Question: I'm trying to implement a FileUpload tool to allow users to select an image to set as a Display Picture. I'm storing the images on Azure Database. However, my implementation keeps looking for the image in a different location on the harddisk and not the location specified by the dialog.
ASP.NET Code:
'''
<asp:FileUpload ID="imageUploader" runat="server" />
'''
C# Code behind:
'''
CloudBlockBlob blockBlob = container.GetBlockBlobReference("myblob");
// Create or overwrite the "myblob" blob with contents from a local file.
using (var fileStream = System.IO.File.OpenRead(imageUploader.PostedFile.FileName))
{
blockBlob.UploadFromStream(fileStream);
}
'''
It gives me this Error:

The code tries to get the image from THIS location even though it is actually in the Sample Pictures in Documents. Why can't I specify the actual Path of the image to the System.IO.File.OpenRead?
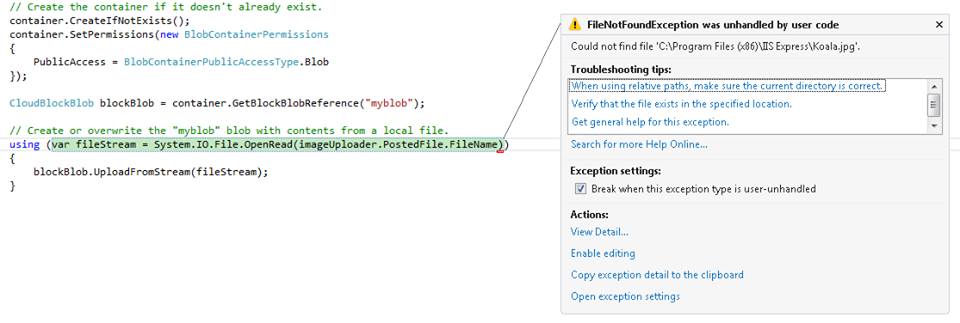
Answer: You should better learn ASP.NET before tagging with AZURE.
<URL> of the PostedFile refers to:
> Gets the fully qualified name of the file .
What you need is the <URL> property. And you can give it directly to the UploadFromStream:
'''
CloudBlockBlob blockBlob = container.GetBlockBlobReference("myblob");
// Create or overwrite the "myblob" blob with contents from a local file.
blockBlob.UploadFromStream(imageUploader.PostedFile.InputStream);
'''